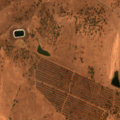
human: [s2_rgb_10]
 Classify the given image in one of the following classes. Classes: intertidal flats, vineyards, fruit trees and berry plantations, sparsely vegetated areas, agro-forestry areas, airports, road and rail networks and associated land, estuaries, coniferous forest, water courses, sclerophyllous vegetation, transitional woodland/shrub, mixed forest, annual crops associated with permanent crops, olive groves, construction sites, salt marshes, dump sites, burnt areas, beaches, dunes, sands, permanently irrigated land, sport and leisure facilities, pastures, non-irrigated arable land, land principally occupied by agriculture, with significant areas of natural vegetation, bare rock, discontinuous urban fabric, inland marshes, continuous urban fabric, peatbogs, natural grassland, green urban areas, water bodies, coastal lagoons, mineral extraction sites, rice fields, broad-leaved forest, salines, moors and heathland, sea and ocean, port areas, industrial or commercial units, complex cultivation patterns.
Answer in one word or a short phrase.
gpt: non-irrigated arable land, pastures, agro-forestry areas, transitional woodland/shrub